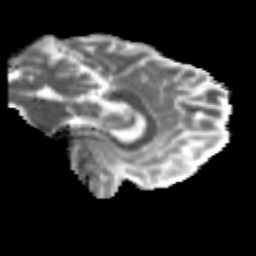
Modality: MD
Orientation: sagittal
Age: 24
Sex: male
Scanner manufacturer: siemens
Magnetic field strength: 3 T
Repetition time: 3.5 s
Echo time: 0.125 s